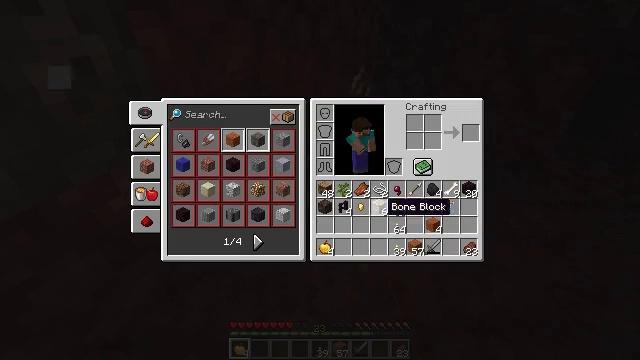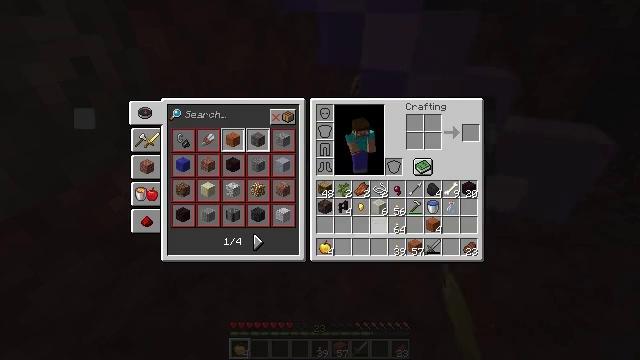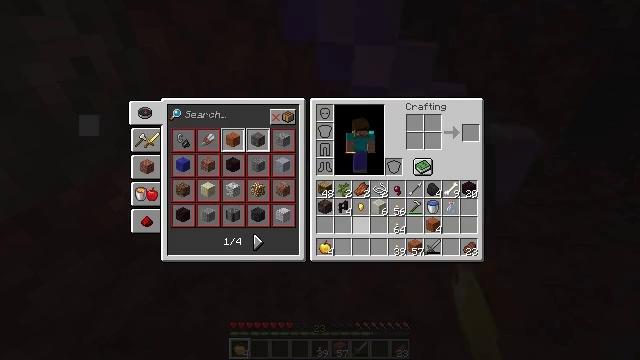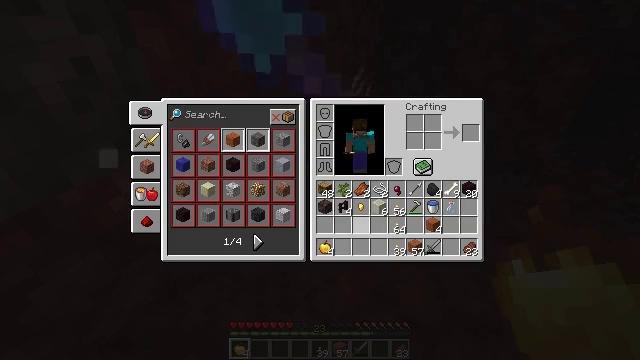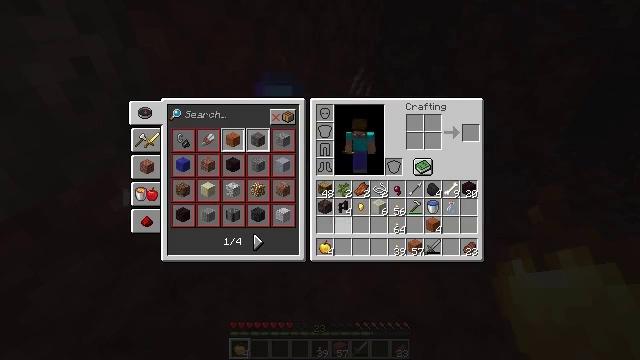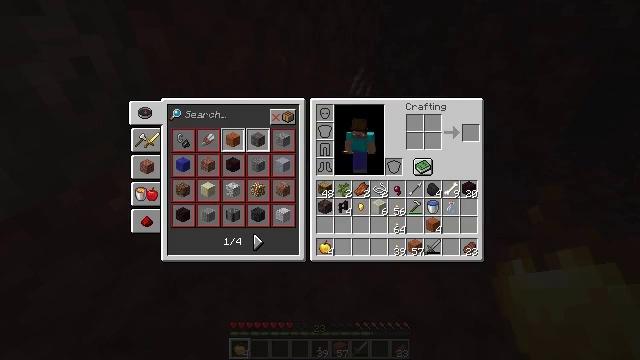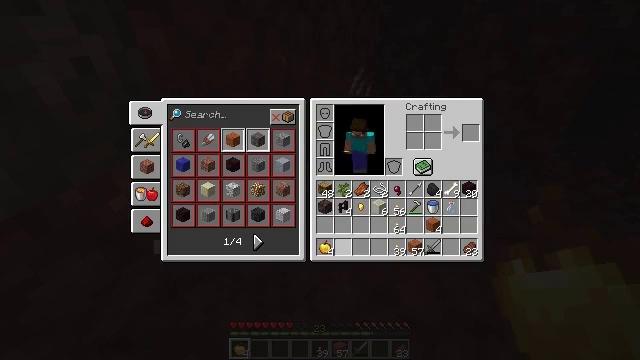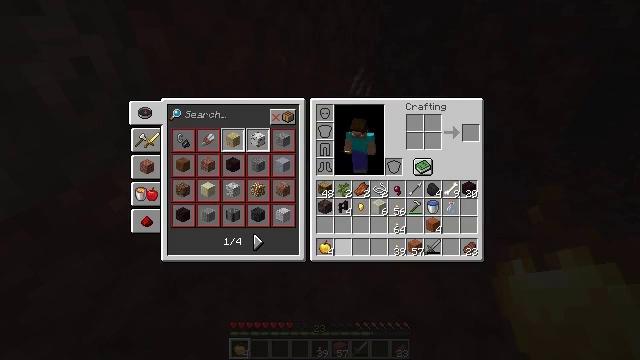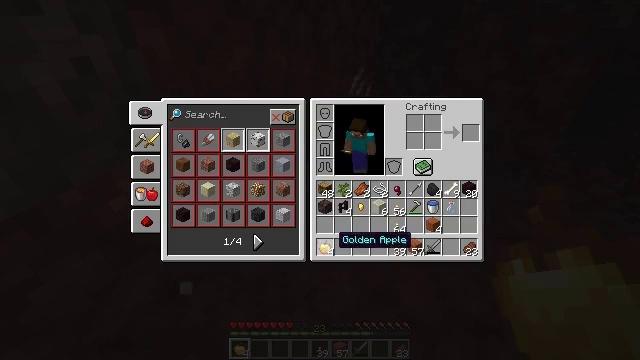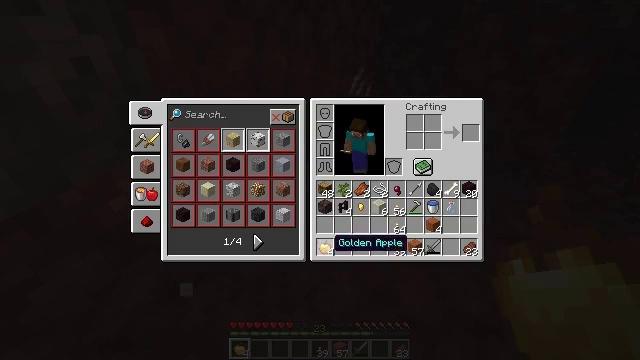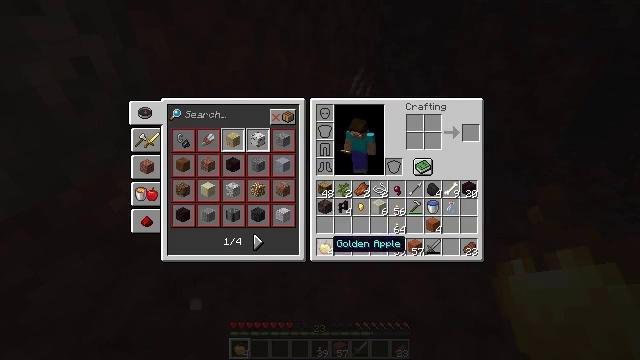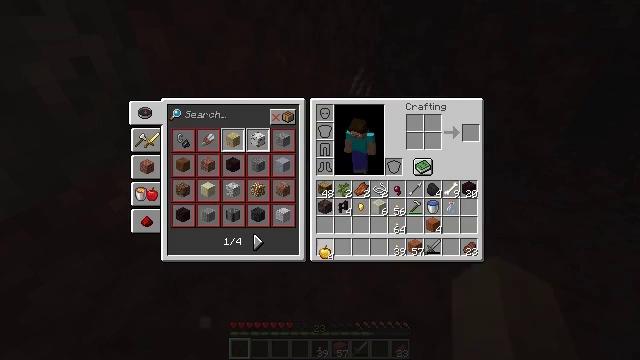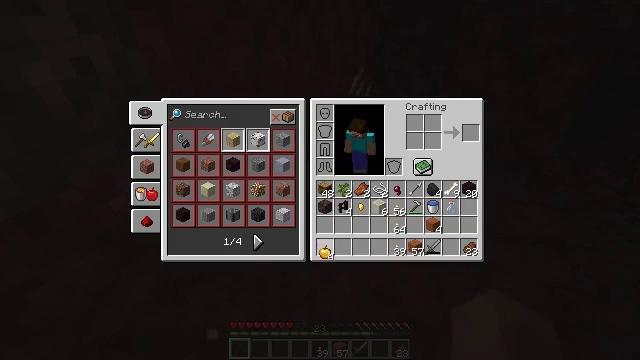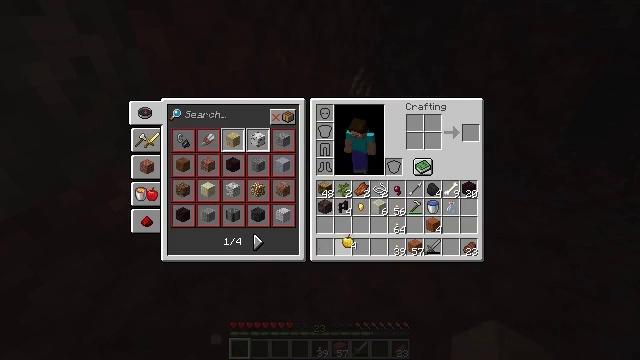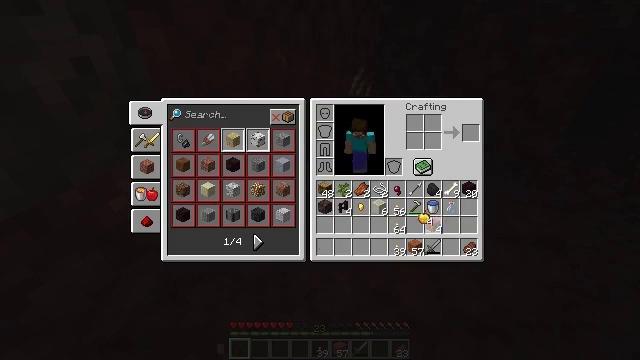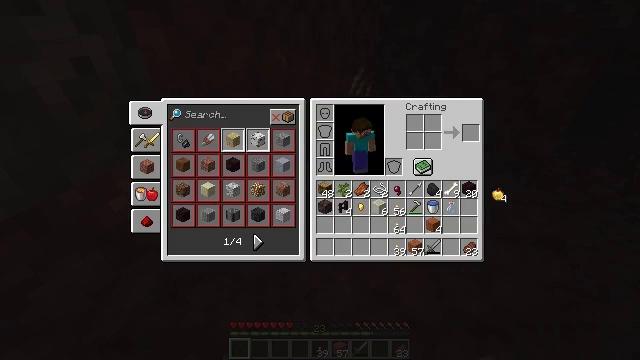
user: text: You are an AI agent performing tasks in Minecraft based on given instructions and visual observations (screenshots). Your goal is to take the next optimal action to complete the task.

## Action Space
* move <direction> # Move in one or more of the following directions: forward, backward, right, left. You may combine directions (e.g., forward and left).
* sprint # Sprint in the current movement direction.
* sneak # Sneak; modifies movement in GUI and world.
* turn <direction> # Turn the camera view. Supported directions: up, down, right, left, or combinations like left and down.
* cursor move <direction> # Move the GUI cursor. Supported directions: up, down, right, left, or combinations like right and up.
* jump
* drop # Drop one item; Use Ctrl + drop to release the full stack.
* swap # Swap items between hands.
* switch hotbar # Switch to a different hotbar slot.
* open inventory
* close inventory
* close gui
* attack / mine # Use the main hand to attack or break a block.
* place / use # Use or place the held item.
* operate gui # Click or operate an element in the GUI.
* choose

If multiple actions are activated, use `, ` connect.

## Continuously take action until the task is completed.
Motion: motion action
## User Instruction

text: Drop a golden apple.
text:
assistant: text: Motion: open gui
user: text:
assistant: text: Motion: cursor move left
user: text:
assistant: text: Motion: cursor move left
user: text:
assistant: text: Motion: no_op
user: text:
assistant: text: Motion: no_op
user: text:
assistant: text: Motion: no_op
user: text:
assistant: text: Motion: no_op
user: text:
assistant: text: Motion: no_op
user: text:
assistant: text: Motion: no_op
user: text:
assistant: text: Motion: no_op
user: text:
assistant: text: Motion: operate gui
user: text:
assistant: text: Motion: operate gui
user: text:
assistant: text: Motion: cursor move right and up
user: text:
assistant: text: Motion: cursor move right and up
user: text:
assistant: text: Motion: cursor move right and up
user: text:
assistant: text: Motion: cursor move right and up
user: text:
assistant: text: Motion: operate gui
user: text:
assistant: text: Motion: operate gui
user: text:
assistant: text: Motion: operate gui
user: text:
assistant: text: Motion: no_op
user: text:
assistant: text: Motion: no_op
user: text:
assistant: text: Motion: no_op
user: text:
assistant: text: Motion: close gui
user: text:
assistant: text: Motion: no_op
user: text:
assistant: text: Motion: no_op